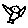
Label: bird